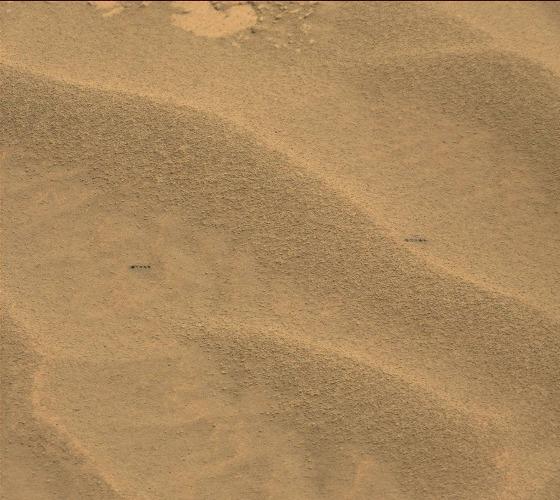
Terrain classes present: Bedrock, Gravel / Sand / Soil